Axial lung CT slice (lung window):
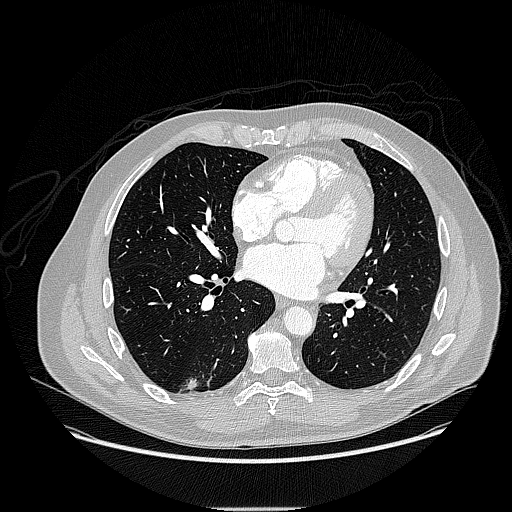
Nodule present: yes
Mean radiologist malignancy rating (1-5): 3.75